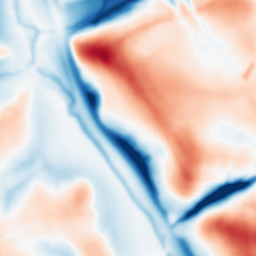
Category: multiscale
Decomposition family: dog
Decomposition parameters: sigma_low: 2
sigma_high: 20
Upsampling method: cubic_mitchell
Upsampling parameters: scale: 4
Upsampling scale: 4